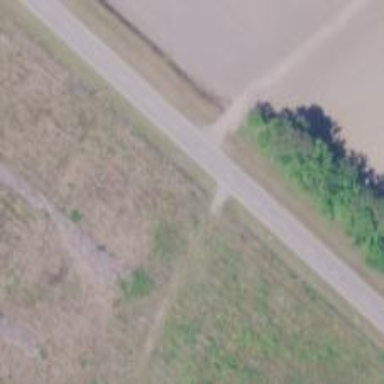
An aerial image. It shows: Asphalt road classified as primary highway.